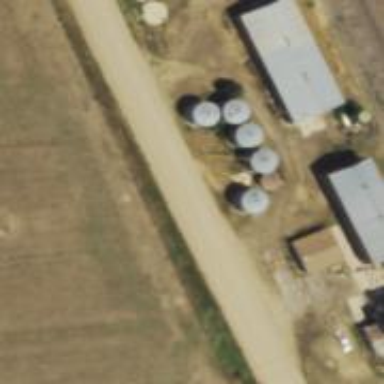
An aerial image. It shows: Silo.